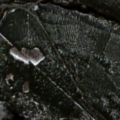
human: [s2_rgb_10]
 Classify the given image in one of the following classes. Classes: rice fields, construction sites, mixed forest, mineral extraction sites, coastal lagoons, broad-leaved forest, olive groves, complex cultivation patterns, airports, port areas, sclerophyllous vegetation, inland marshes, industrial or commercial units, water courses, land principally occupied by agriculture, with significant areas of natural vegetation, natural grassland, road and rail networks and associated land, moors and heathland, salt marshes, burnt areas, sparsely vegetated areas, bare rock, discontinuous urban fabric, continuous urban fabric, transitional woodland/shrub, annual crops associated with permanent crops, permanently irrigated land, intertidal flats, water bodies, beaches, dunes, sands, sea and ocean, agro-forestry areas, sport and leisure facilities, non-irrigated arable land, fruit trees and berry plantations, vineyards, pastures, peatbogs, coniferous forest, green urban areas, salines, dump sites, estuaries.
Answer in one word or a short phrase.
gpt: coniferous forest, transitional woodland/shrub, water bodies